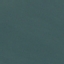
Label: SeaLake